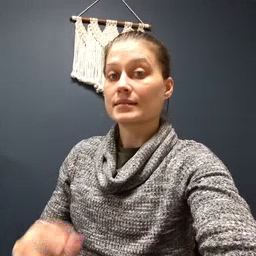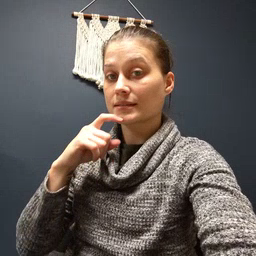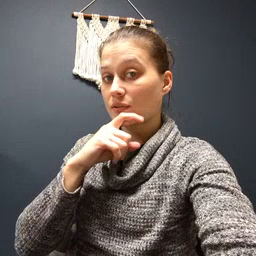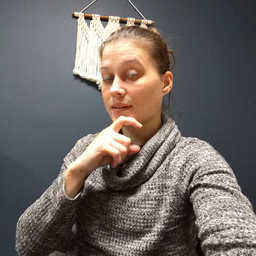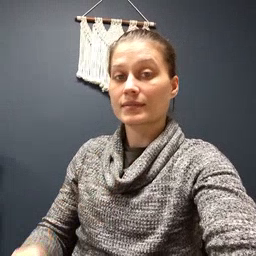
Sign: cereal